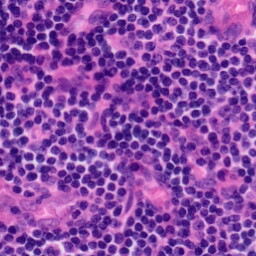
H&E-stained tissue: Tonsil